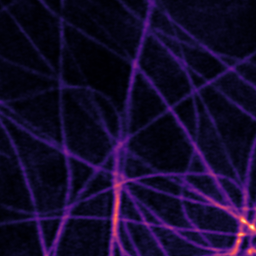
Label: Super-resolution Microtubules image